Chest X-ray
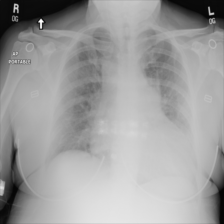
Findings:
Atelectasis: negative
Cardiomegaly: negative
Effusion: negative
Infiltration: negative
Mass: negative
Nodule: negative
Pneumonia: negative
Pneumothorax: negative
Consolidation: negative
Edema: negative
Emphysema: negative
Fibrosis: negative
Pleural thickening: negative
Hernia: negative